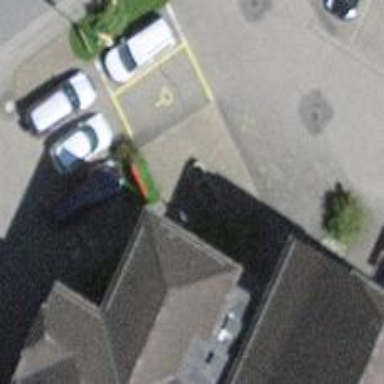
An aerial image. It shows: Charging station.